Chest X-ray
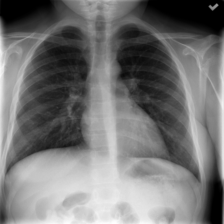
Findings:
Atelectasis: negative
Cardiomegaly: negative
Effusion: negative
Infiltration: negative
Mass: negative
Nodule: negative
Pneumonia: negative
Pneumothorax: negative
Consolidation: negative
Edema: negative
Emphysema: negative
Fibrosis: negative
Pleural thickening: negative
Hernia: negative